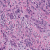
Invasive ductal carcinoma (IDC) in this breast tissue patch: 1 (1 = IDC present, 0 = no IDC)